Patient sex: F
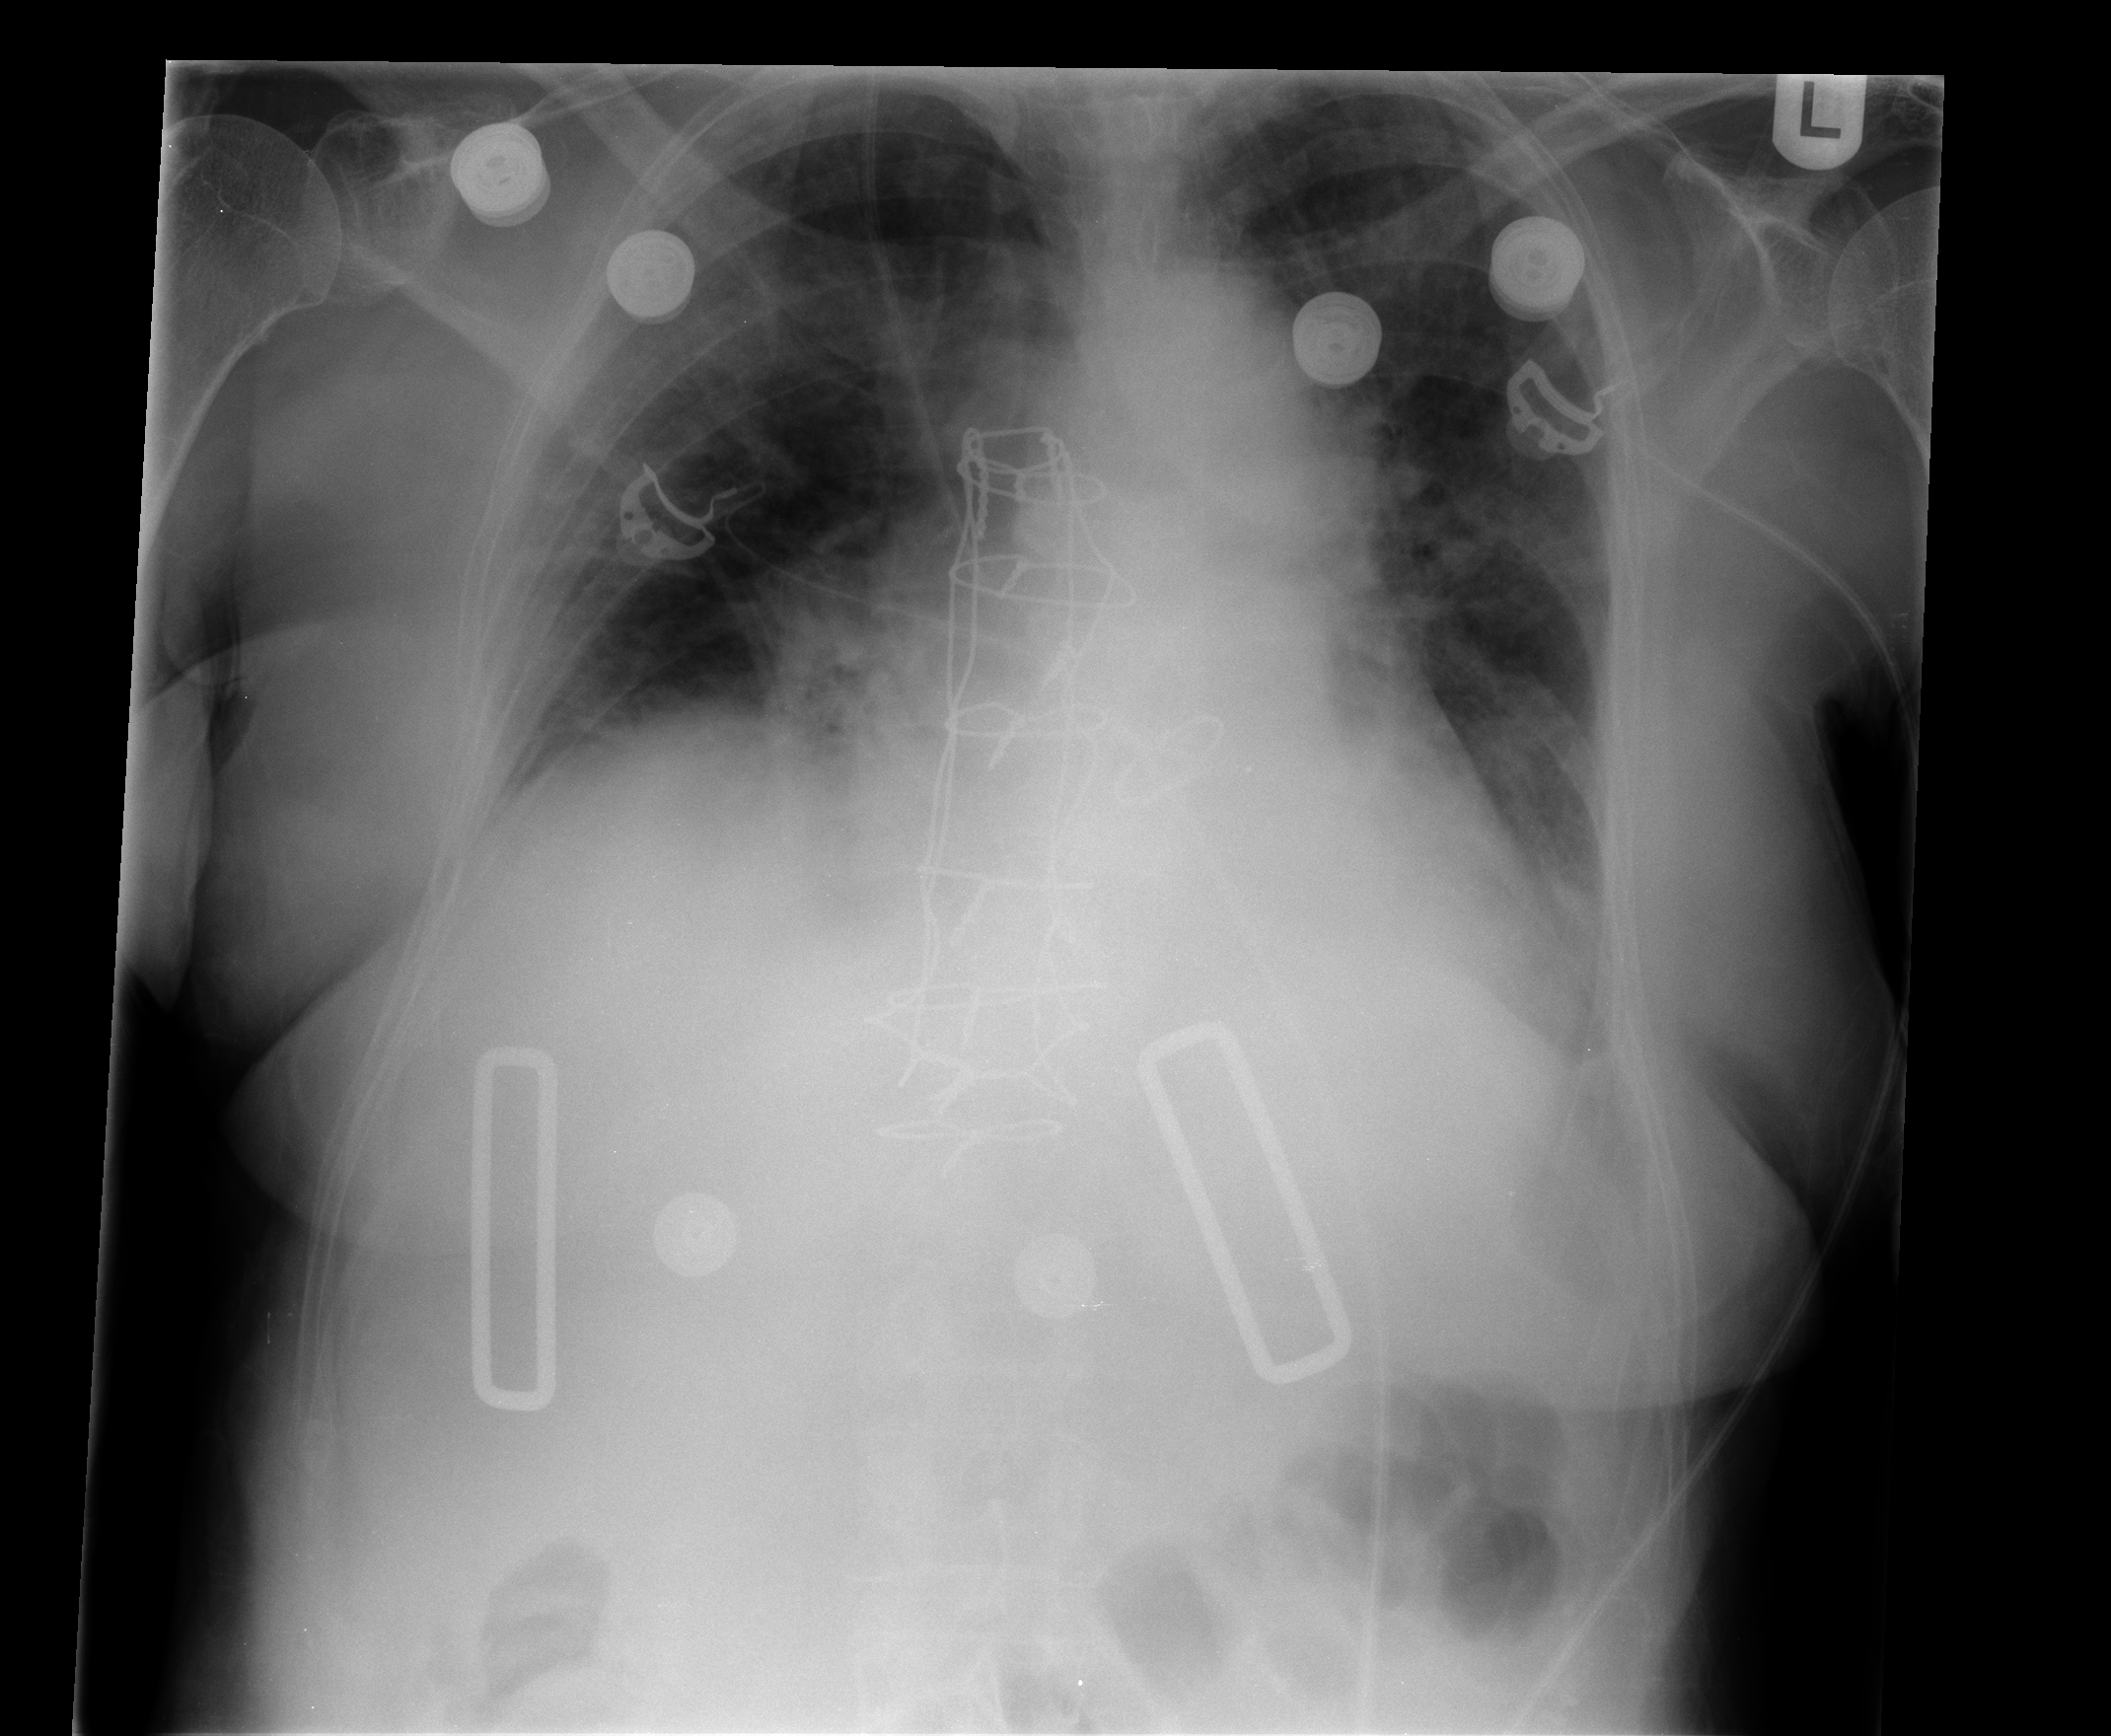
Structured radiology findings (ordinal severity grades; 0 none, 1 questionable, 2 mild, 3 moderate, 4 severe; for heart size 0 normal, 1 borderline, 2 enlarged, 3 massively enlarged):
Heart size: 2
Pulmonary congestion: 2
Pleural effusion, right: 2
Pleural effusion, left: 2
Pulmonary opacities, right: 3
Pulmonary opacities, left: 3
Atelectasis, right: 2
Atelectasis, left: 2